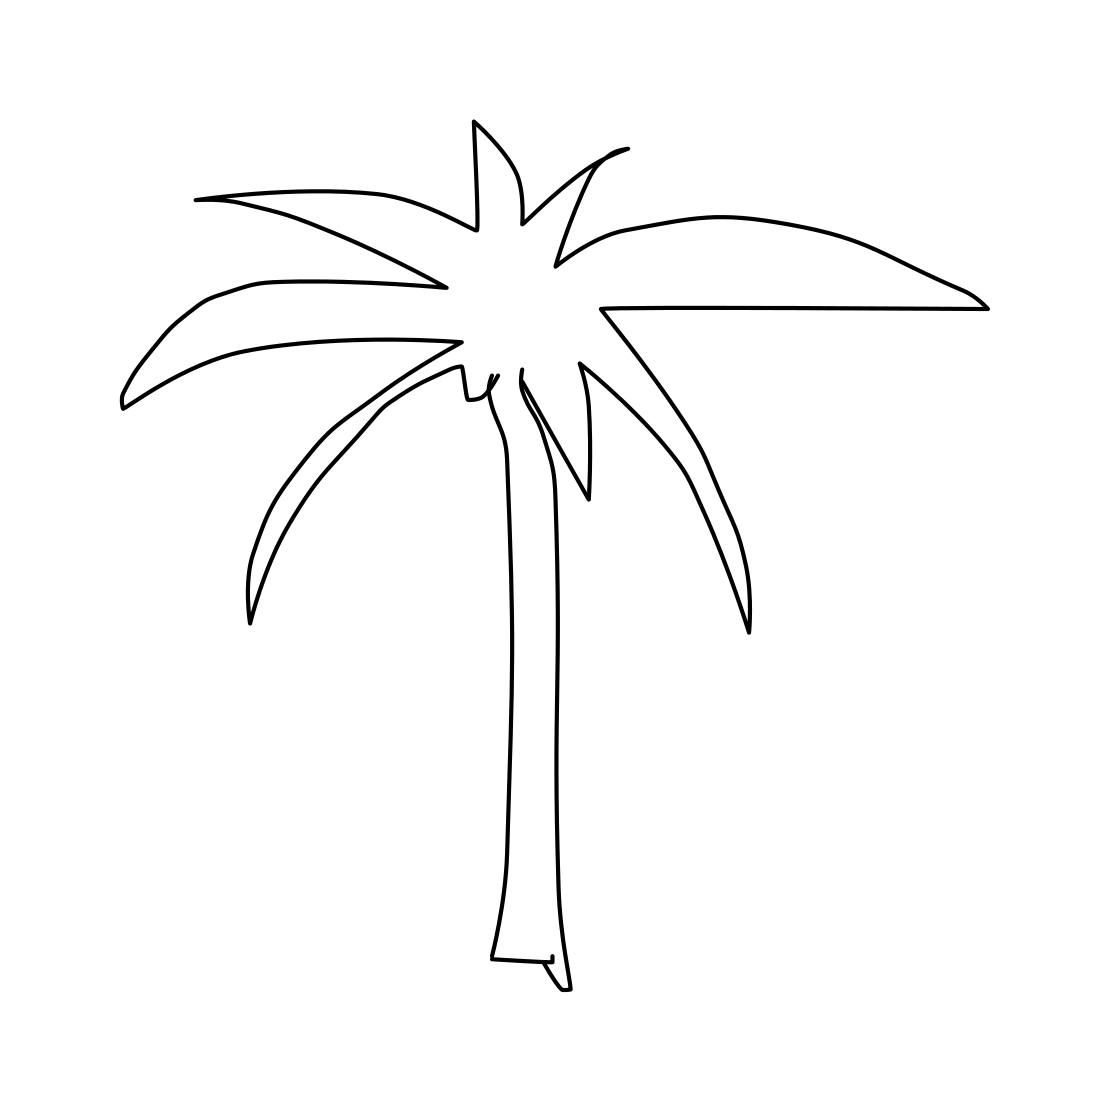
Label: palm tree